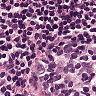
Metastatic tissue present: no